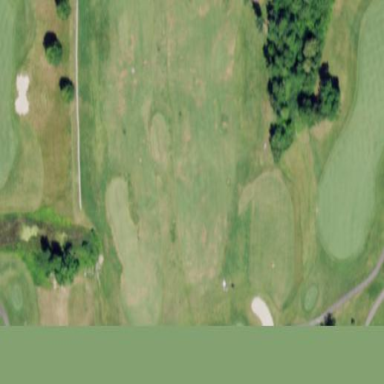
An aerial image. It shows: Grassy area designated for driving range golf.